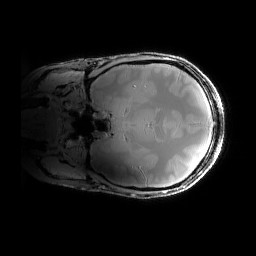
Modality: PDw
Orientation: coronal
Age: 26
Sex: female
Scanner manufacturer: siemens
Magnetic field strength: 6.98 T
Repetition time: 1.3 s
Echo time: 0.00231 s